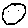
Label: smiley face